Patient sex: F
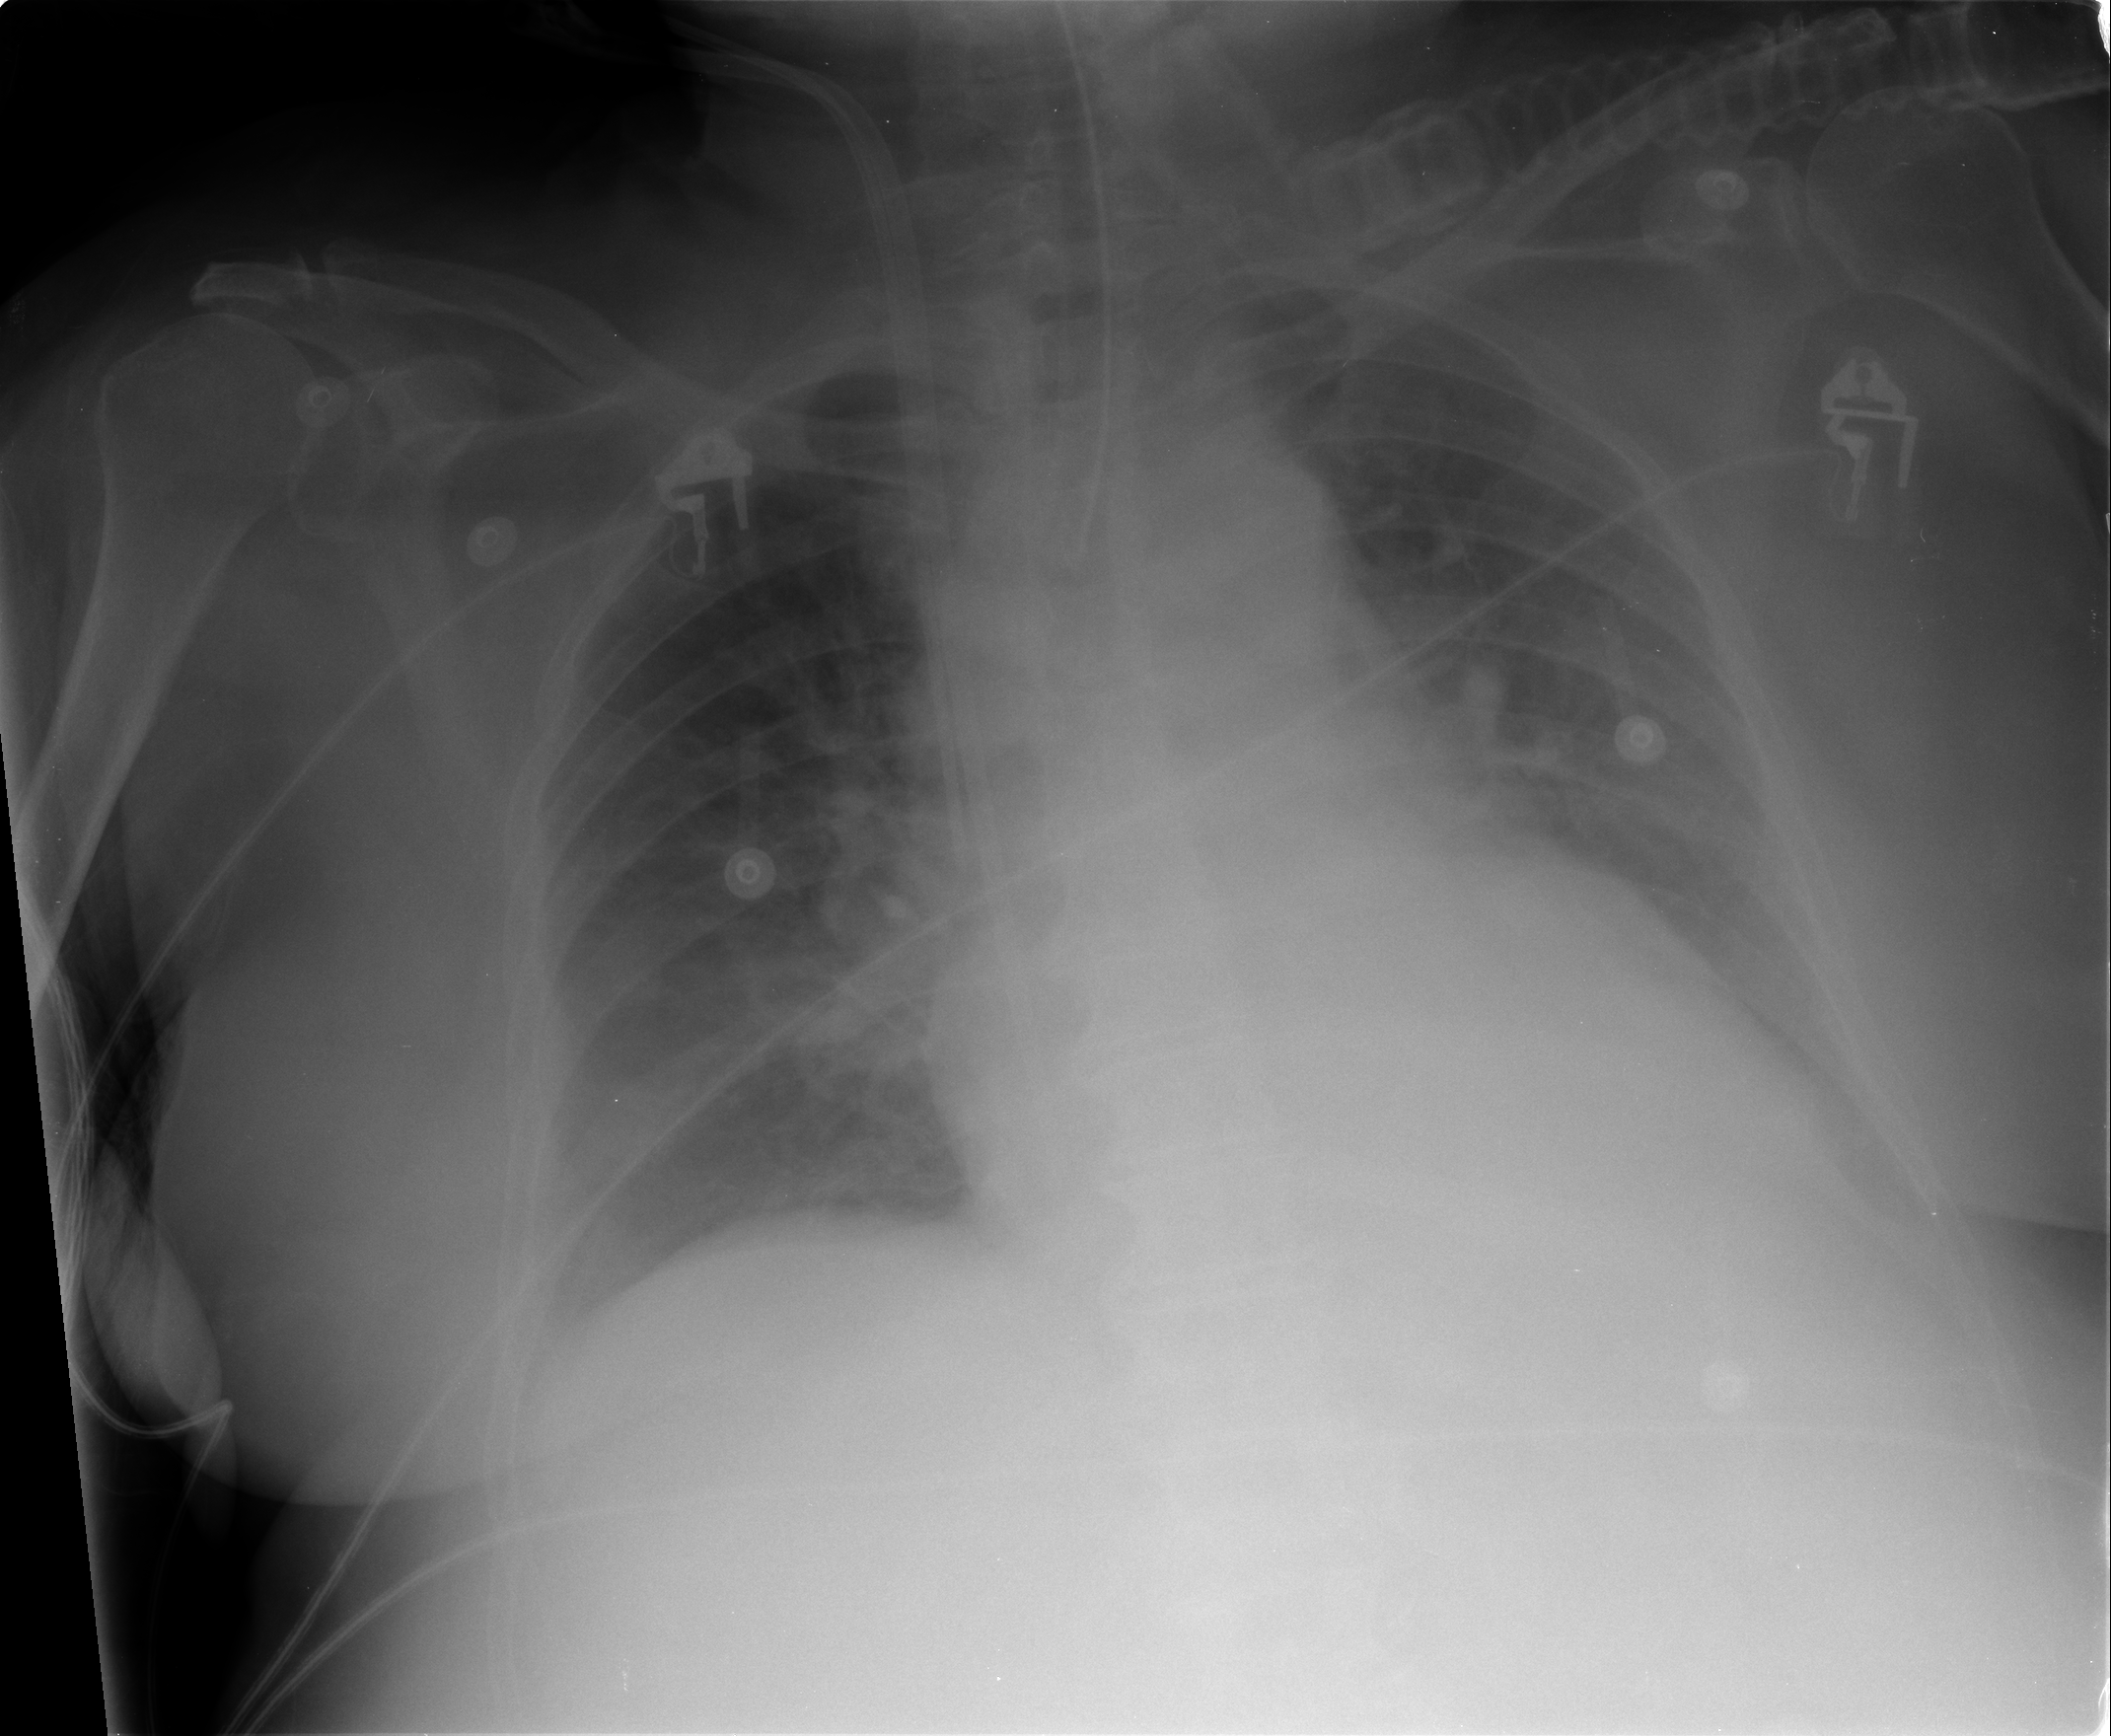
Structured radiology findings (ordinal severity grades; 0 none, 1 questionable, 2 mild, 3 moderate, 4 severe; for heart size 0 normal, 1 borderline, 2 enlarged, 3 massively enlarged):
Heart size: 2
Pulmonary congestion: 2
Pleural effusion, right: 0
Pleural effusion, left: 2
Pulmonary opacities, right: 1
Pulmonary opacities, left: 1
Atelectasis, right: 2
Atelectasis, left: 2